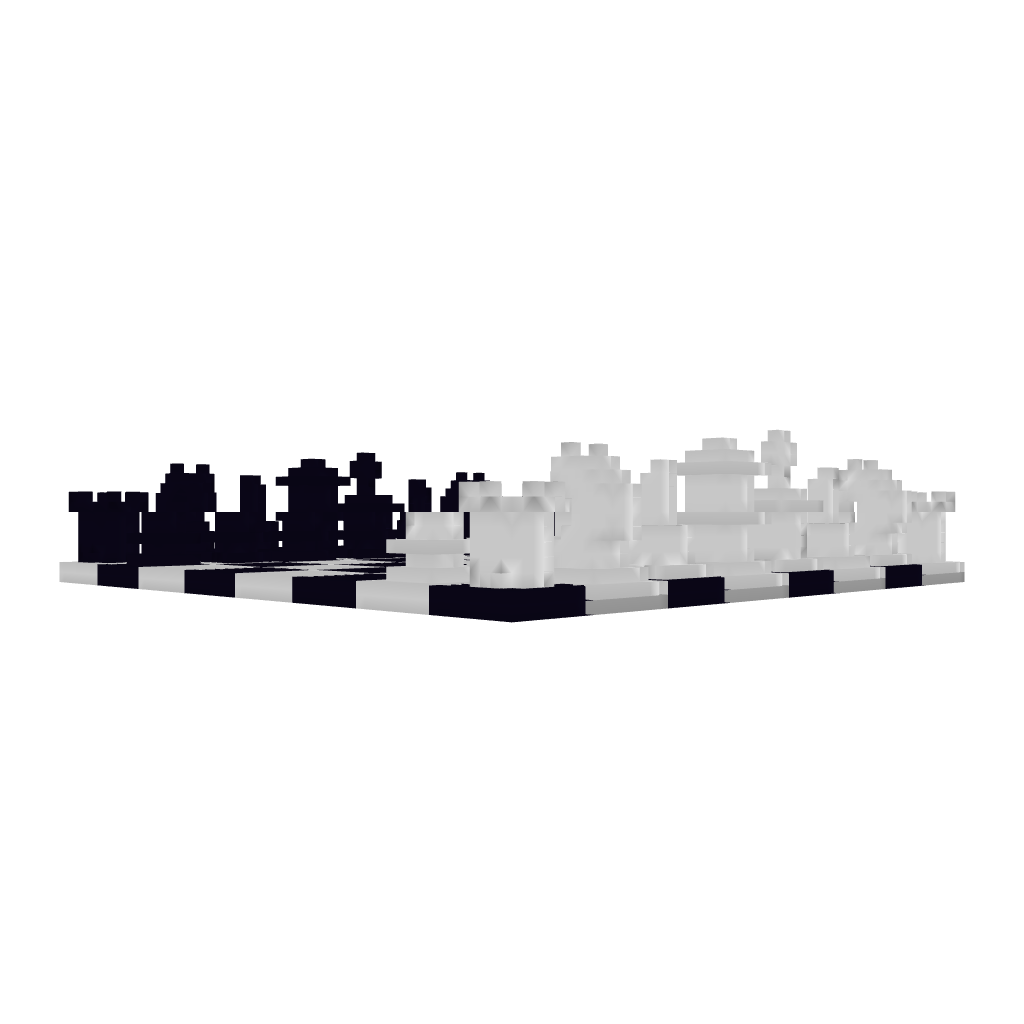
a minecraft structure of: chessboard